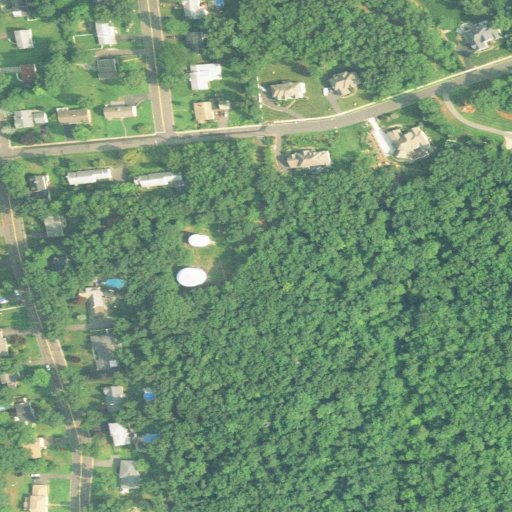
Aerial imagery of mountain in Connecticut named Green Hill containing deciduous forest, low intensity development, medium intensity development, and open development